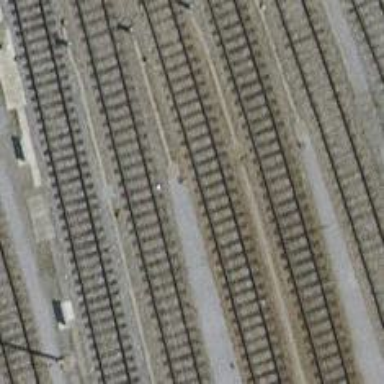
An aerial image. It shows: Railway yard used for servicing trains.